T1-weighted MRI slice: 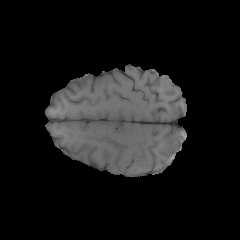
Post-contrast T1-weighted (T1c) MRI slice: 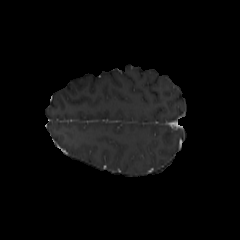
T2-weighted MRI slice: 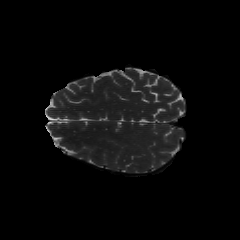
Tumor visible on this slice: no